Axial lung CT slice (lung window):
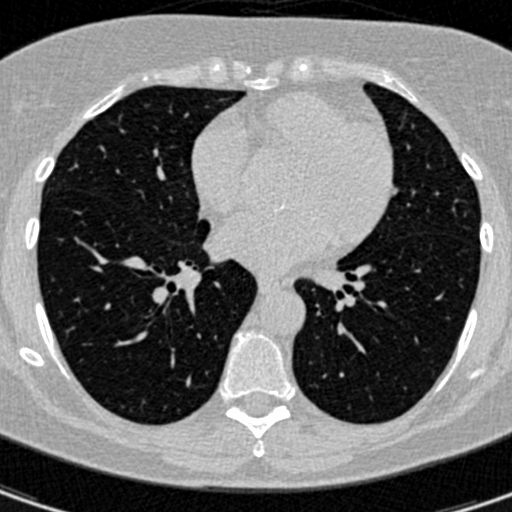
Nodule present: no